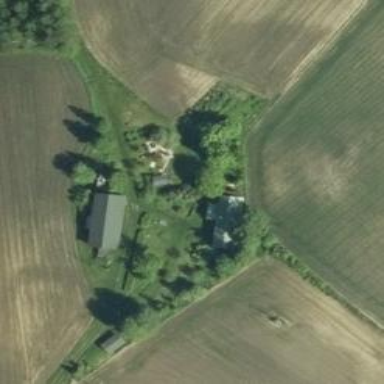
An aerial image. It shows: Farmyard area.